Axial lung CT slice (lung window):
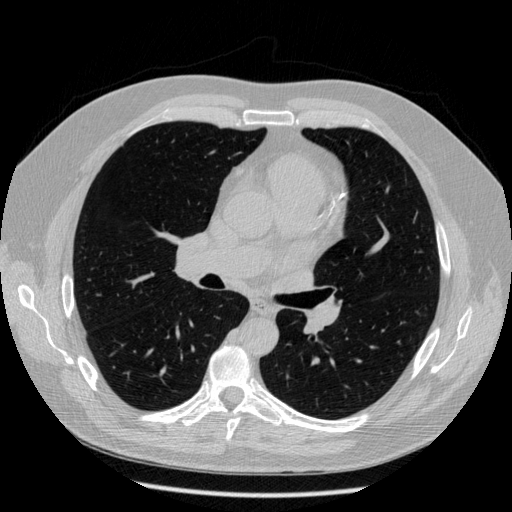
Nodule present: no